Question: I have a dataframe in pandas (python) which is a measured variable from an experiment with a time index. I am looking to extract out the times when this values dips below a certain value. However the noise sometimes will result in the variable going above and below the threshold so I would also only like to find a new timepoint if the variable has then gone above another threshold. The code I've written so far is:
'''
def findPriming(df,col,sphigh,splow):
#start the counter and the pastPrime detector
i = 1 # this ignores the first value but lets us check with the one before with no errors.
currentlyPriming = False
primeTimes = []
#Right iteratre through the series here:
while i < range(len(df)):
# If the value is above 20, everything is fine and its not priming
if df[col].iloc[i] > sphigh:
currentlyPriming = False
#If its below 16:
elif df[col].iloc[i] < splow:
#Check if we are currently priming:
if not currentlyPriming:
# We are now priming and haven't been before. So let's log it
primeTimes.append(df.index[i])
# Now we are priming we need to set the flag!
currentlyPriming = True
# Nowincrement the counter
i += 1 # Increment counter
return primeTimes
'''
But I can imagine this is horribly inefficient (and the fact it's taking forever to run would tell me the same).
I was trying to think how to remove the two if's every data point but can't get it to work.
Does anyone have any ideas on improvements? I've tried to search for similar code but can't seem to find anything.
Edit to include an example of my dataframe:
'''
DateTime Data
2013-08-08 15:46:41 25.203461
2013-08-08 15:46:51 23.241514
2013-08-08 15:47:01 22.256216
2013-08-08 15:47:11 21.256216
2013-08-08 15:47:21 16.261763
2013-08-08 15:47:31 13.249237
2013-08-08 15:47:41 17.249237
2013-08-08 15:47:51 18.238962
2013-08-08 15:48:01 13.207640
2013-08-08 15:48:11 20.207640
'''
And a link to an example graph i've (badly) drawn [inlined --ed]

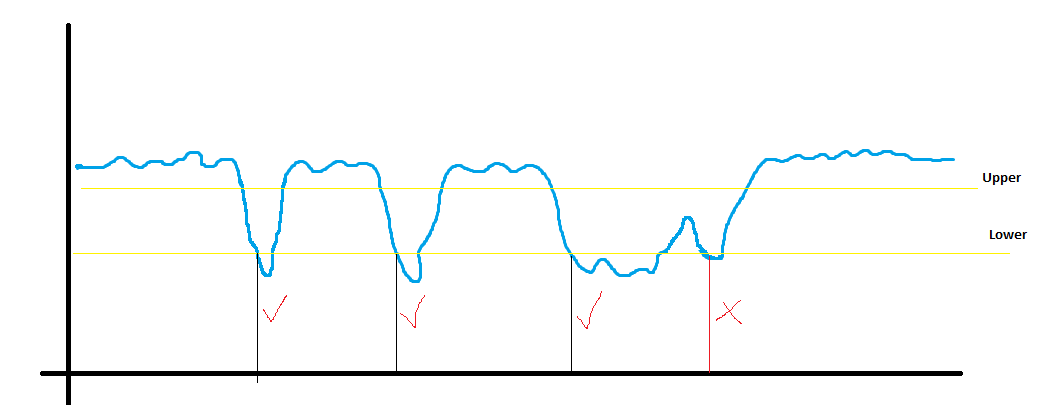
Answer: IIUC your condition correctly, you want to find the times when you fall below 16, but only if it's a new fall in the same below-20 period. There are a few ways I can think of to do this. Some are a little shorter than the following, but this trick is a useful one and applies to a number of problems, so it's worth knowing.
'groupby' + 'cumsum'.
The basic idea is to use 'groupby' to group the times into clusters of times below the upper line. Unfortunately for our purposes 'groupby' will combine discontiguous groups, but we can get around that by using 'cumsum'. (Maybe 'groupby' should grow a 'contiguous=True/False' flag defaulting to 'False' to make this easier..)
If you have your times as the index to start with, then
'''
df = df.reset_index()
upper_limit = 20
lower_limit = 16
above_upper_line = df.Data > upper_limit
upper_line_crossed = above_upper_line != above_upper_line.shift()
clusters = upper_line_crossed.cumsum()
below_lower_line = df.Data < lower_limit
times = df[below_lower_line].groupby(clusters)["DateTime"].first().tolist()
'''
produces
'''
>>> times
array(['2013-08-08T11:47:31.000000000-0400'], dtype='datetime64[ns]')
'''
[I'll try to write up an explanation later, when I get a chance.]